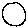
Label: circle